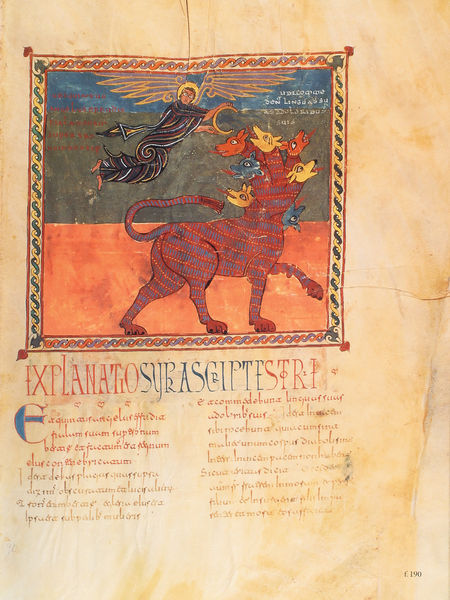
Titel: Beatus-Manuskript
Künstler: Magius
Institution: New York, Pierpont Morgan Library
Schlagwörter: blau, flügel, himmel, kopf, mann, grün, köpfe, orange, hund, hunde, rot, tier, wiese, bibel, rahmen, bild, erde, gewand, fliegen, engel, schrift, papier, rind, balken, mond, buch, druck, seite, text, heiligenschein, götter, hölle, griechisch, minotaurus, fabelwesen, quadrat, zungen, ägypten, vielköpfig, latein, initial, buchmalerei, fabeltier, gewnad, zerberus, mehrköpfig, e, zerberuss, syrascriptestri, ixplanatio